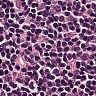
Metastatic tissue present: no